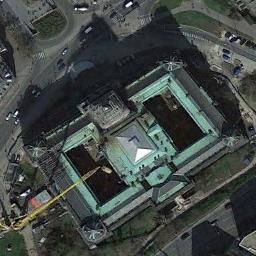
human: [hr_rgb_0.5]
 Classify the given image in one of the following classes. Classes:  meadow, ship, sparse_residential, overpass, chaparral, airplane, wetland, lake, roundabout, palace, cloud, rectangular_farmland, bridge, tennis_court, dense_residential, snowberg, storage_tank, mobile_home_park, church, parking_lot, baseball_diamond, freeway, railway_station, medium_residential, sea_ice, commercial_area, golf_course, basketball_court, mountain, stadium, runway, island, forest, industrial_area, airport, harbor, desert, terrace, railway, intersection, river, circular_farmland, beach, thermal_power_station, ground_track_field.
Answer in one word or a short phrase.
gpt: church